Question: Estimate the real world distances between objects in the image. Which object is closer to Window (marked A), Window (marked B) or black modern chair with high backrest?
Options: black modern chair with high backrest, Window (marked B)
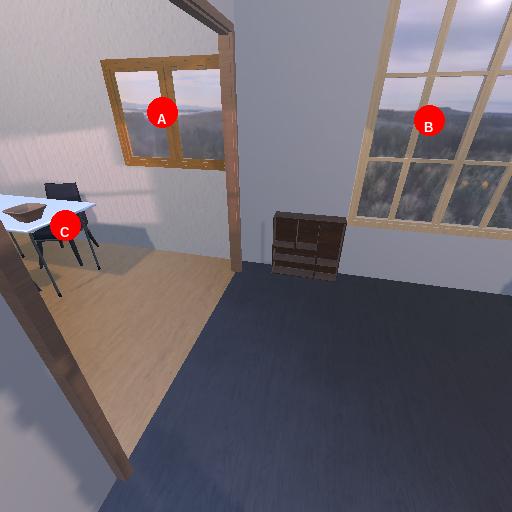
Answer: black modern chair with high backrest